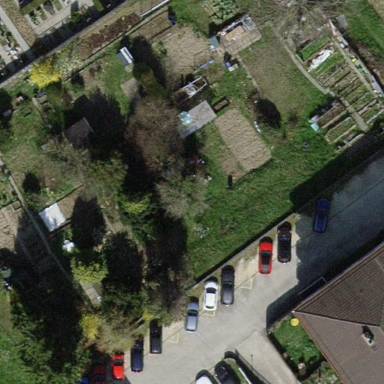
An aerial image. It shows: Area designated for allotments.